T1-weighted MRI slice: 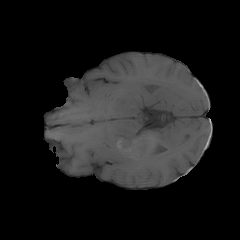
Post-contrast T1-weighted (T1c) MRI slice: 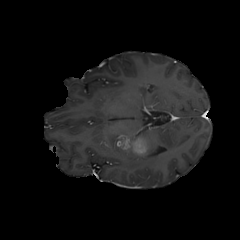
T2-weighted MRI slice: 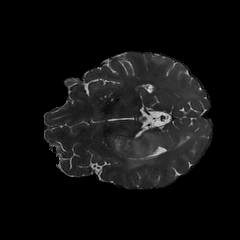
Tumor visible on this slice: yes